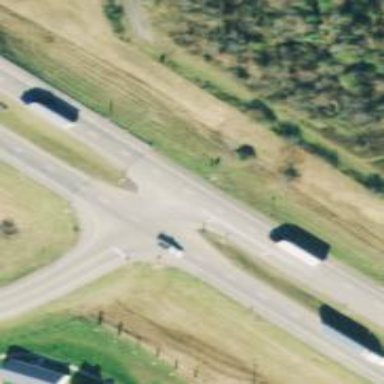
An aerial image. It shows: Trunk highway.